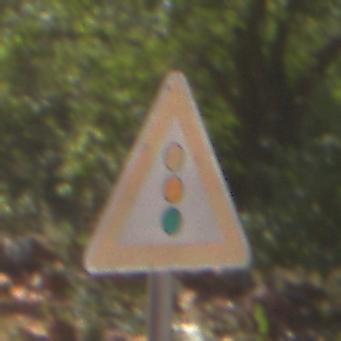
Verkehrszeichen: Lichtzeichenanlage
Umgebung: Outdoor, Nature
Tageszeit: MorningAfternoon
Wetter: Clear
Licht: Natural
Jahreszeit: Summer
Kontrast: HighContrast